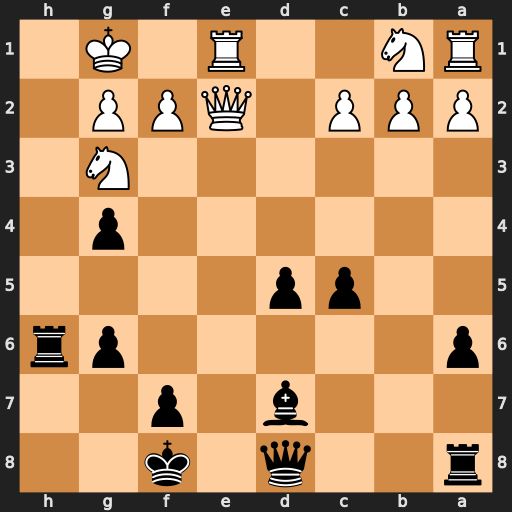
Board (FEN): r2q1k2/3b1p2/p5pr/2pp4/6p1/6N1/PPP1QPP1/RN2R1K1
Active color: b
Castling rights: -
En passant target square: -
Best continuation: Qh4 Qe7+ Qxe7 Rxe7 Kxe7